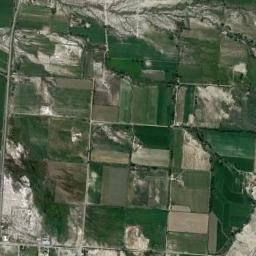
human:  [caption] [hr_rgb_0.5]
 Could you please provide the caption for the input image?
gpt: There are many different crops in rectangular farmlands .

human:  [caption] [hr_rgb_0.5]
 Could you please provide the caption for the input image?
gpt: The rectangular farmland is next to the bare land .

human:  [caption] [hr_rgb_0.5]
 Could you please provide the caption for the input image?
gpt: Lots of mixed green and tan mixed rectangular farm fields .

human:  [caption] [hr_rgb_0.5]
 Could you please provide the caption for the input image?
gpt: Some green rectangular farmlands are next to wasteland and the terrain here is undulating .

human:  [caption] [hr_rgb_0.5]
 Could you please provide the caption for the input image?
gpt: There are green rectangular farmlands with some white rocks around .